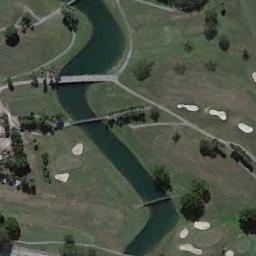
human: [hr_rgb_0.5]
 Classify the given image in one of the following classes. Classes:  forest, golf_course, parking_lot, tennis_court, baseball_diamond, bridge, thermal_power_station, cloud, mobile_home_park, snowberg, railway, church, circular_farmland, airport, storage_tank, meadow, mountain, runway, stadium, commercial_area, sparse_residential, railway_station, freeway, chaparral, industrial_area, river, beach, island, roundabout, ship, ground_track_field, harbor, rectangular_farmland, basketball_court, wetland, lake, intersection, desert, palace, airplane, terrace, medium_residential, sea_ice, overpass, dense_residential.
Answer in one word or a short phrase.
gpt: golf_course